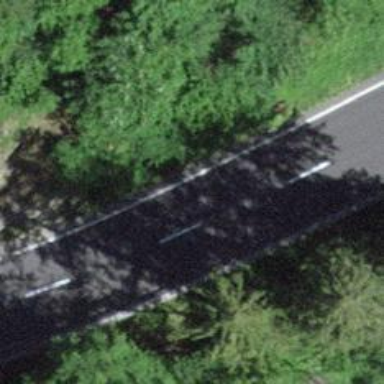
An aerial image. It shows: Asphalt road classified as primary highway.